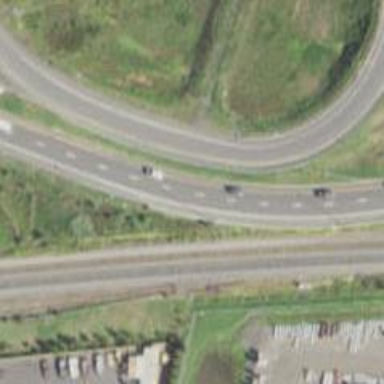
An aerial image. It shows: Motorway link.